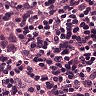
Metastatic tissue present: yes